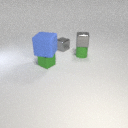
small green metal cube below large blue rubber cube